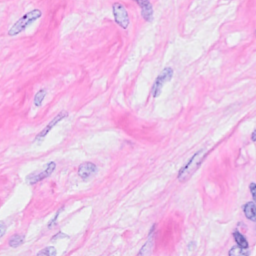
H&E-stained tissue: Breast